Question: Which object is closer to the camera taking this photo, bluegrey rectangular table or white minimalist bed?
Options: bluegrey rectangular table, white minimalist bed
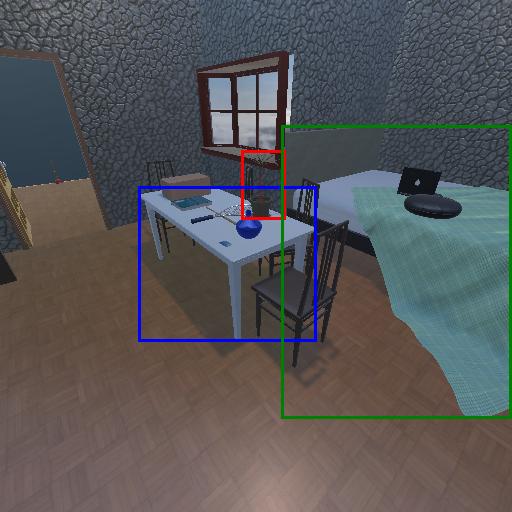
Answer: bluegrey rectangular table